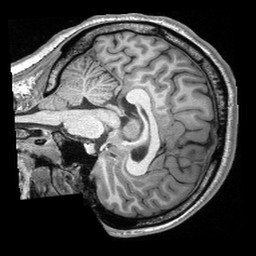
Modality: T1w
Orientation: sagittal
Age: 22
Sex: female
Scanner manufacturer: siemens
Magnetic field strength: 3 T
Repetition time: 2.3 s
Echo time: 0.00308 s